Aerial crown-view tile of a tropical tree (Barro Colorado Island, Panama), acquired 20240813:
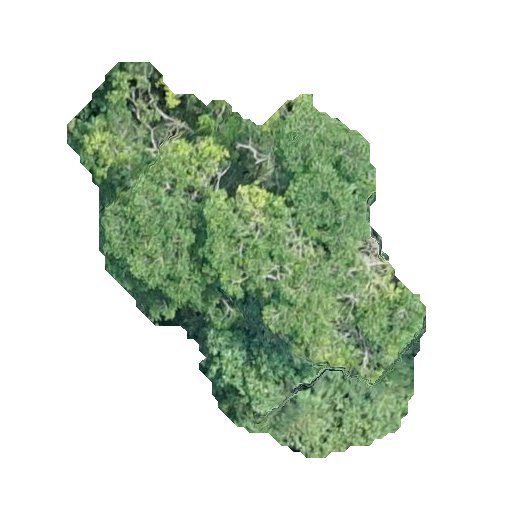
Species: Astronium graveolens
GBIF accepted scientific name: Astronium graveolens
Crown area: 131.108 m²